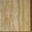
Piece: xx